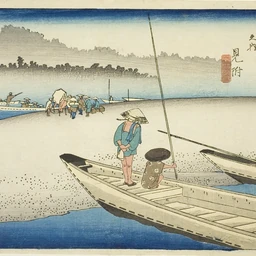
Title: Mitsuke: View of the Tenryu River (Mitsuke, Tenryugawa zu), from the series "Fifty-three Stations of the Tokaido (Tokaido gojusan tsugi no uchi)," also known as the Hoeido Tokaido
Artist: Utagawa Hiroshige
Caption: mitsuke: view of the tenryu river (mitsuke, tenryugawa zu), from the series "fifty-three stations of the tokaido (tokaido gojusan tsugi no uchi)," also known as the hoeido tokaido, woodblock print, japanese (culture or style), print, asian art, utagawa hiroshige, a work made of color woodblock print; oban, arts of asia, art institute of chicago